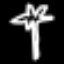
Label: palm tree